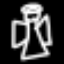
Label: angel